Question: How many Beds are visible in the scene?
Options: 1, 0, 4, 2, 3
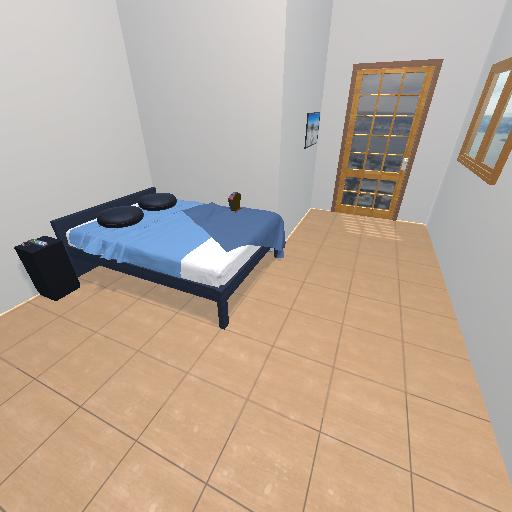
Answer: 1